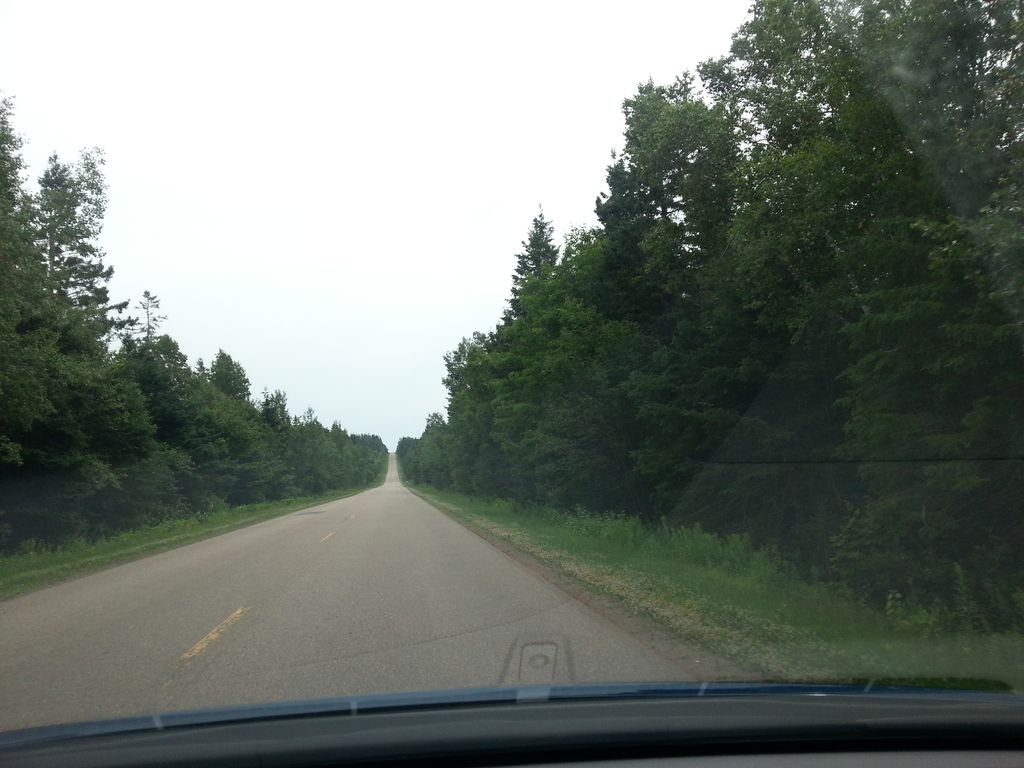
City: charlottetown